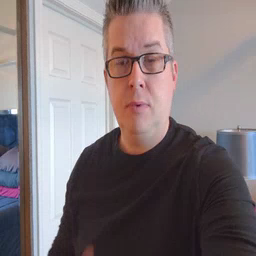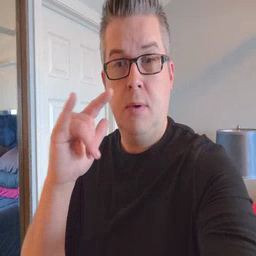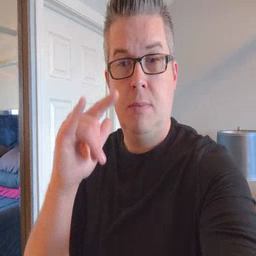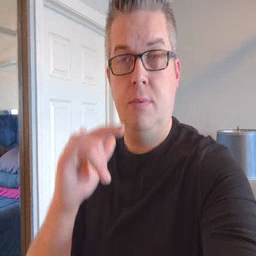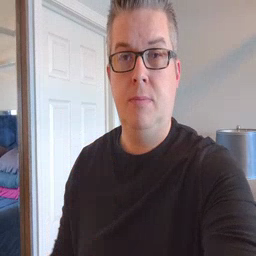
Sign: airplane